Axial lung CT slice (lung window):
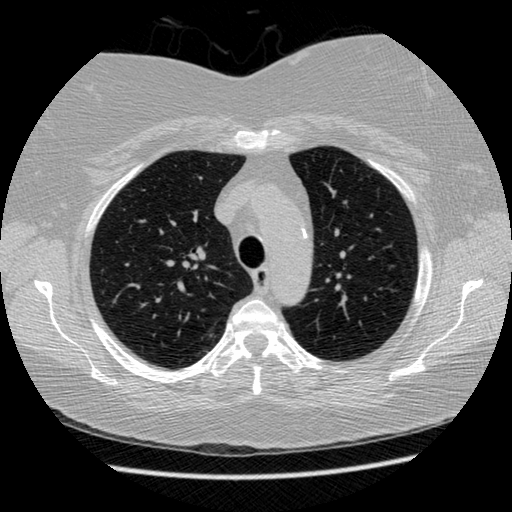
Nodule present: no